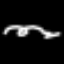
Label: squiggle